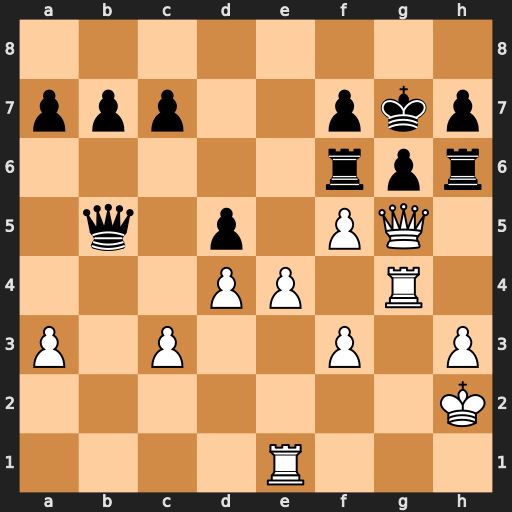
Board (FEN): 8/ppp2pkp/5rpr/1q1p1PQ1/3PP1R1/P1P2P1P/7K/4R3
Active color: w
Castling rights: -
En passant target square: -
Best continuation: e5 Rxf5 Qxf5